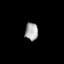
Tissue: lung
Cell type: T cells
Senescence score: 0.2138
Nuclear area (px): 228
Mean DAPI intensity: 163.908